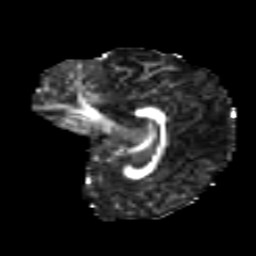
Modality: FA
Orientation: sagittal
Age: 8
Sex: female
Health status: ill
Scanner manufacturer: ge
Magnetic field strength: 3 T
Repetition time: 6.752 s
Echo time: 0.079 s